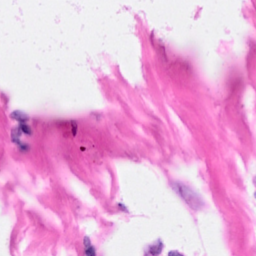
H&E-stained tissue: Breast